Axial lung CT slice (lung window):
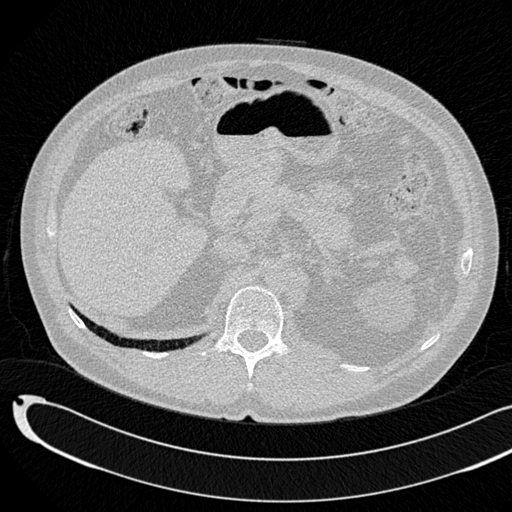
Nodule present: no